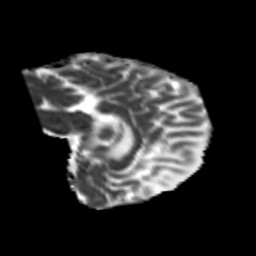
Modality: MD
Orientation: sagittal
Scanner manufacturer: siemens
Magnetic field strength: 3 T
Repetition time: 6.8 s
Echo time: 0.093 s